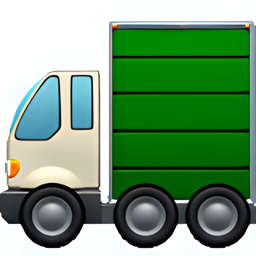
Name: articulated lorry
Emoji: 🚛
Group: Travel & Places
Sub-group: transport-ground